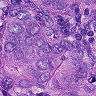
Metastatic tissue present: yes